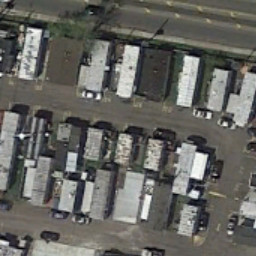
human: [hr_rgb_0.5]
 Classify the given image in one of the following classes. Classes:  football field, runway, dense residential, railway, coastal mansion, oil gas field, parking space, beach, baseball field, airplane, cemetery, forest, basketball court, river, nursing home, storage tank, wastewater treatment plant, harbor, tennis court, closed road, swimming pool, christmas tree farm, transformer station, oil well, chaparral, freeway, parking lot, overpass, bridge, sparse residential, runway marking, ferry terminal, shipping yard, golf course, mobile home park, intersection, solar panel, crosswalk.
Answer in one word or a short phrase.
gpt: mobile home park